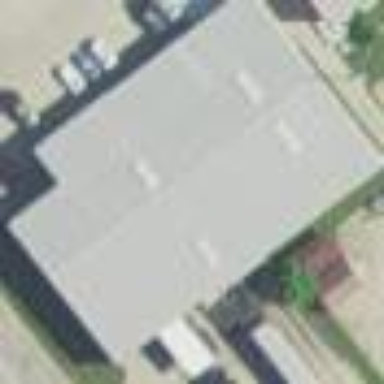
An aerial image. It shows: Building housing tires shop.